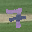
Label: 7